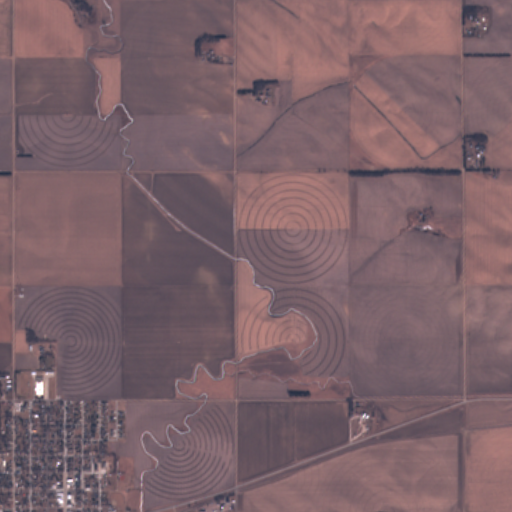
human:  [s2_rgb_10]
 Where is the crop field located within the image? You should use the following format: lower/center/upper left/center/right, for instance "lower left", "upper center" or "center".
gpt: The crop field is located in the lower left of the image.
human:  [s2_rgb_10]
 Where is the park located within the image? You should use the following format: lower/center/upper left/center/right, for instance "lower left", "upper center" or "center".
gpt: The park is located in the lower left of the image.
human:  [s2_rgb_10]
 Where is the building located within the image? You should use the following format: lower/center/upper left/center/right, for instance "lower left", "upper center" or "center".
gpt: The building is located in the lower left of the image.
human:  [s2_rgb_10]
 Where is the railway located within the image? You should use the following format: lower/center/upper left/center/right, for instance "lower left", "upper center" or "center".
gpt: The railway is located in the lower of the image.
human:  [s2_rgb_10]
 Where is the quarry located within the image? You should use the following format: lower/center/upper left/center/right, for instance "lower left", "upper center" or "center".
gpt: There is no quarry in the image.